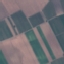
Land use / land cover class: PermanentCrop